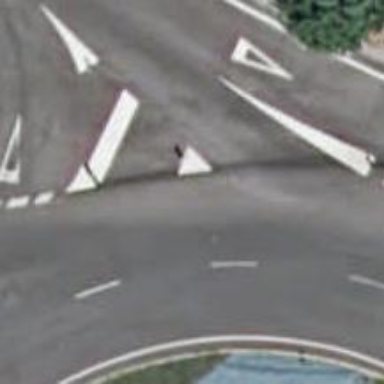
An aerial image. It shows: Road with "give way" sign.